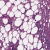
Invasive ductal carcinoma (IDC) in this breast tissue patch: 0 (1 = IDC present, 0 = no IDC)